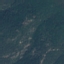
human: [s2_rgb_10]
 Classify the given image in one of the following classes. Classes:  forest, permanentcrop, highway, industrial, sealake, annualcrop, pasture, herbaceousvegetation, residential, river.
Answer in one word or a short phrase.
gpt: Forest